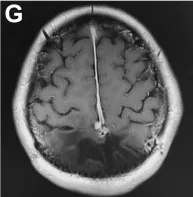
Postoperative MRI indicated the tumor was near-totally resected (G, H).
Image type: radiology (mri)